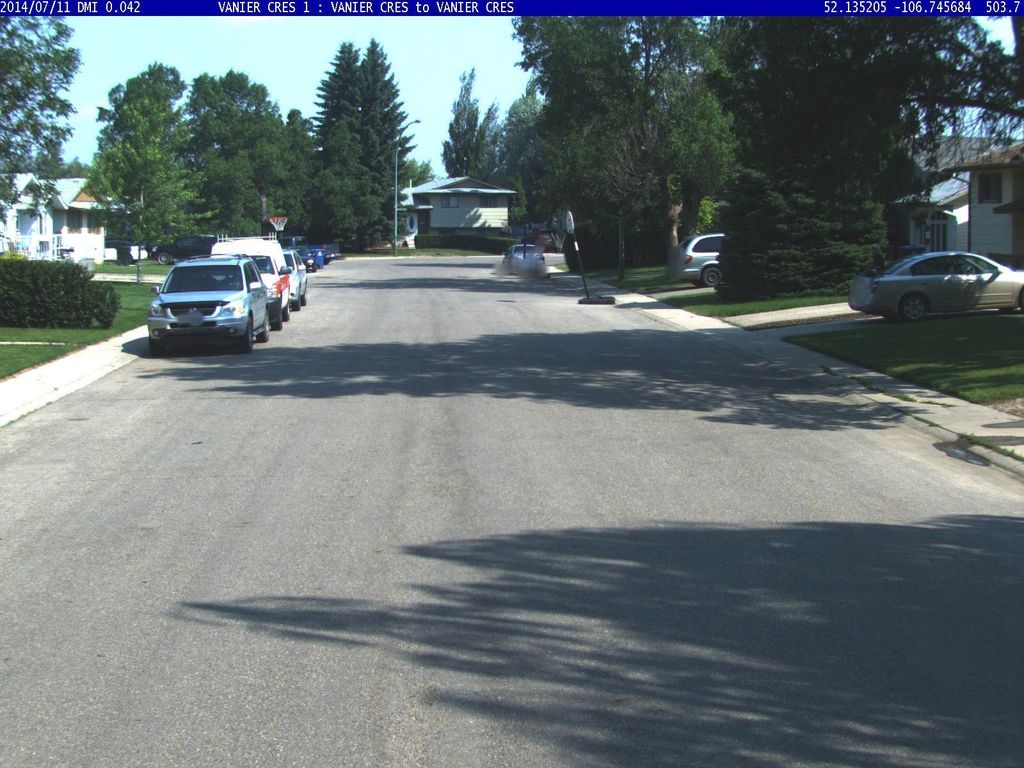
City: saskatoon